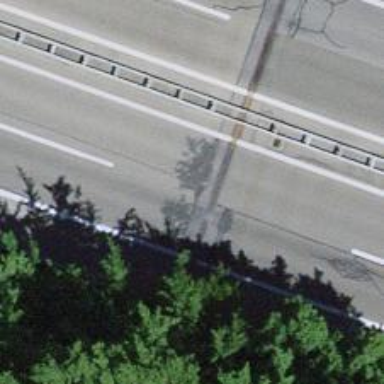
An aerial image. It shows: Motorway bridge with asphalt surface.